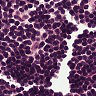
Metastatic tissue present: no